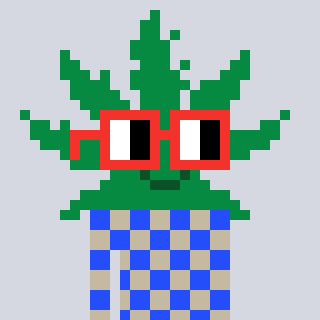
a pixel art character with square red glasses, a weed-shaped head and a bege-colored body on a cool background